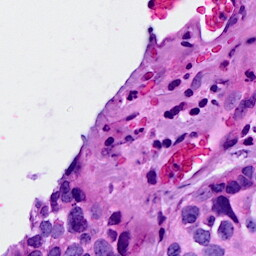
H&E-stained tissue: Breast